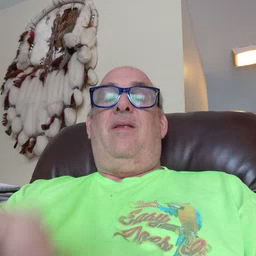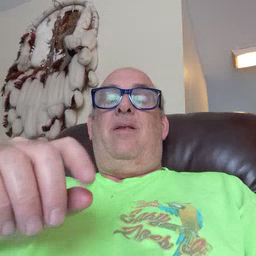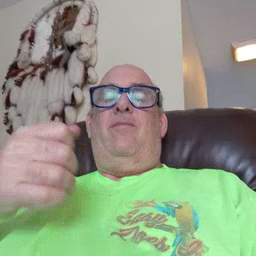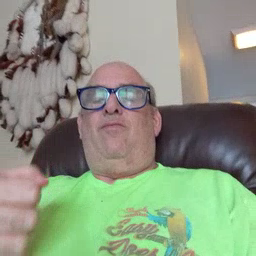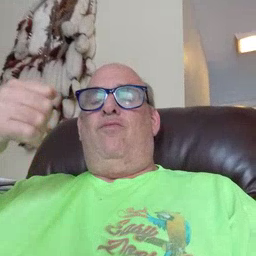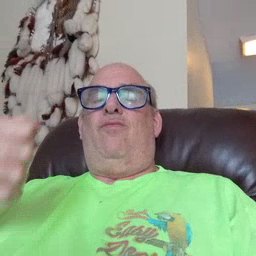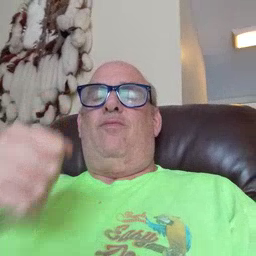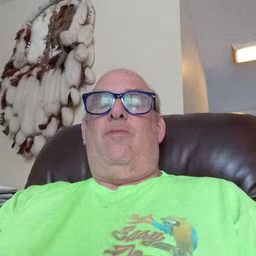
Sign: car